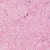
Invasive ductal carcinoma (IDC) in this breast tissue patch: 0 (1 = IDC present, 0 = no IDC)